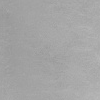
Atmospheric dust classification: dusty